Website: lowes
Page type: customer-info-address
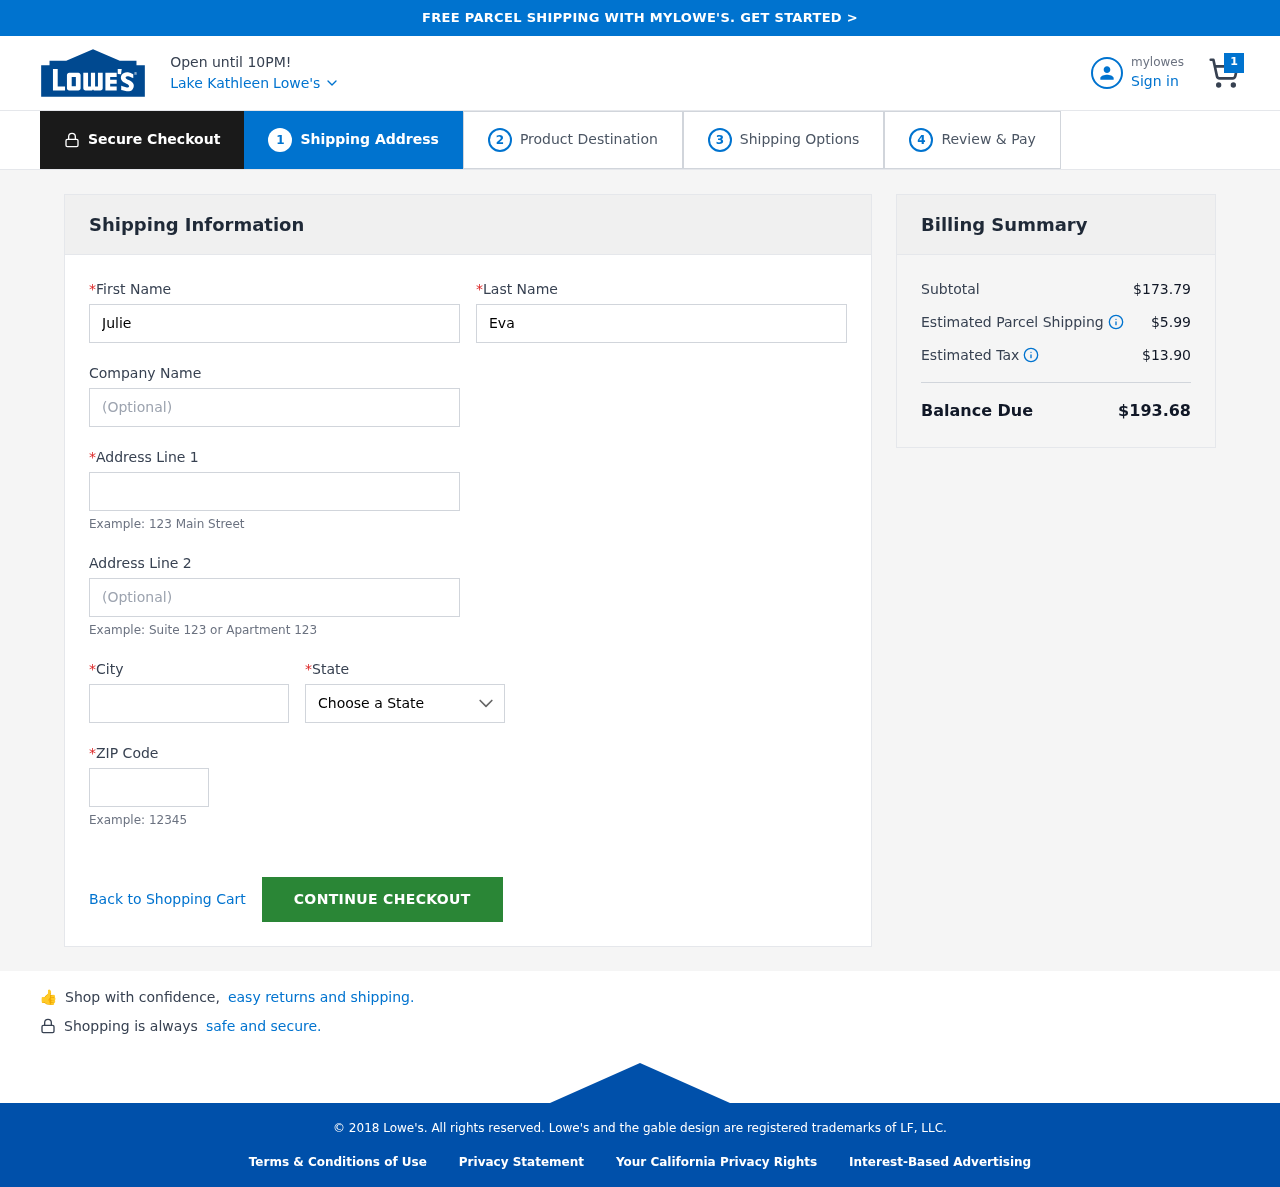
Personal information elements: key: PII_CITY
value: Lake Kathleen
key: PII_COMPANY
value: Hamilton Group
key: PII_FIRSTNAME
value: Julie
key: PII_LASTNAME
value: Evans
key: PII_POSTCODE
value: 03466
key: PII_STATE
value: Michigan
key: PII_STREET
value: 664 Christine Glens
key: PII_STREET2
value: Suite 682
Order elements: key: ORDER_NUM_ITEMS
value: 1
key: ORDER_SUBTOTAL
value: $173.79
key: ORDER_SHIPPING_COST
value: $5.99
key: ORDER_TAX
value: $13.90
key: ORDER_TOTAL
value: $193.68